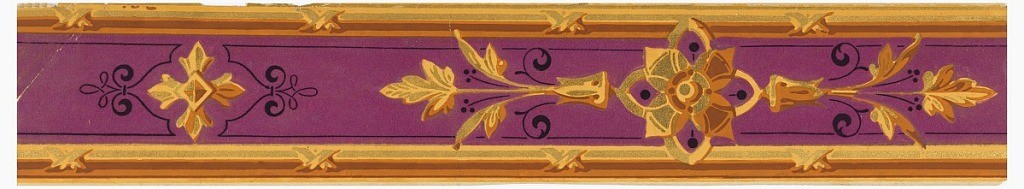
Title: Border
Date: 1875–80
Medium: Block-printed and flocked
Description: Alternating large and small floral rosette, the larger flanked by outstreched leaf clusters and the smaller by line interlaces, bound-rod motif along edges. Printed in brown and gold, with red-violet flock and black overprinting.